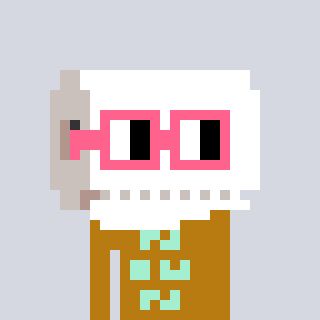
a pixel art character with square pink glasses, a toiletpaper-full-shaped head and a gold-colored body on a cool background